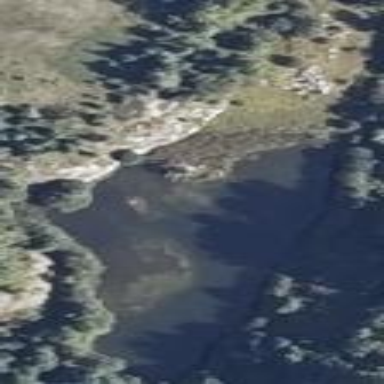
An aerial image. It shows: Pond with natural water.